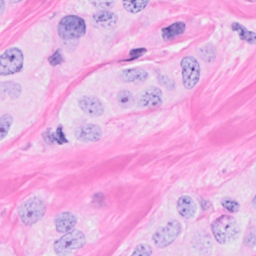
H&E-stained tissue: Breast